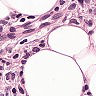
Metastatic tissue present: yes